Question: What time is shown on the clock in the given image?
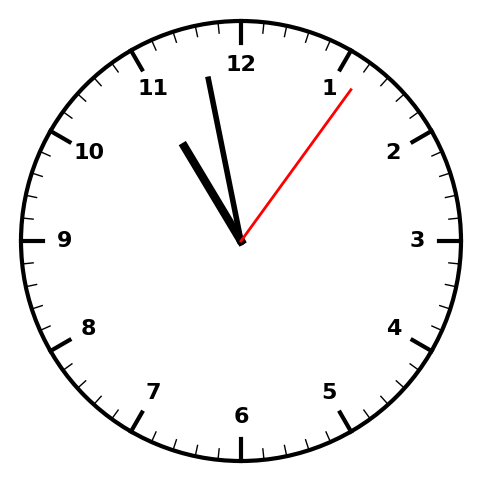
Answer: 10:58:06